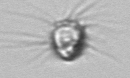
Label: Balanion